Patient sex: M
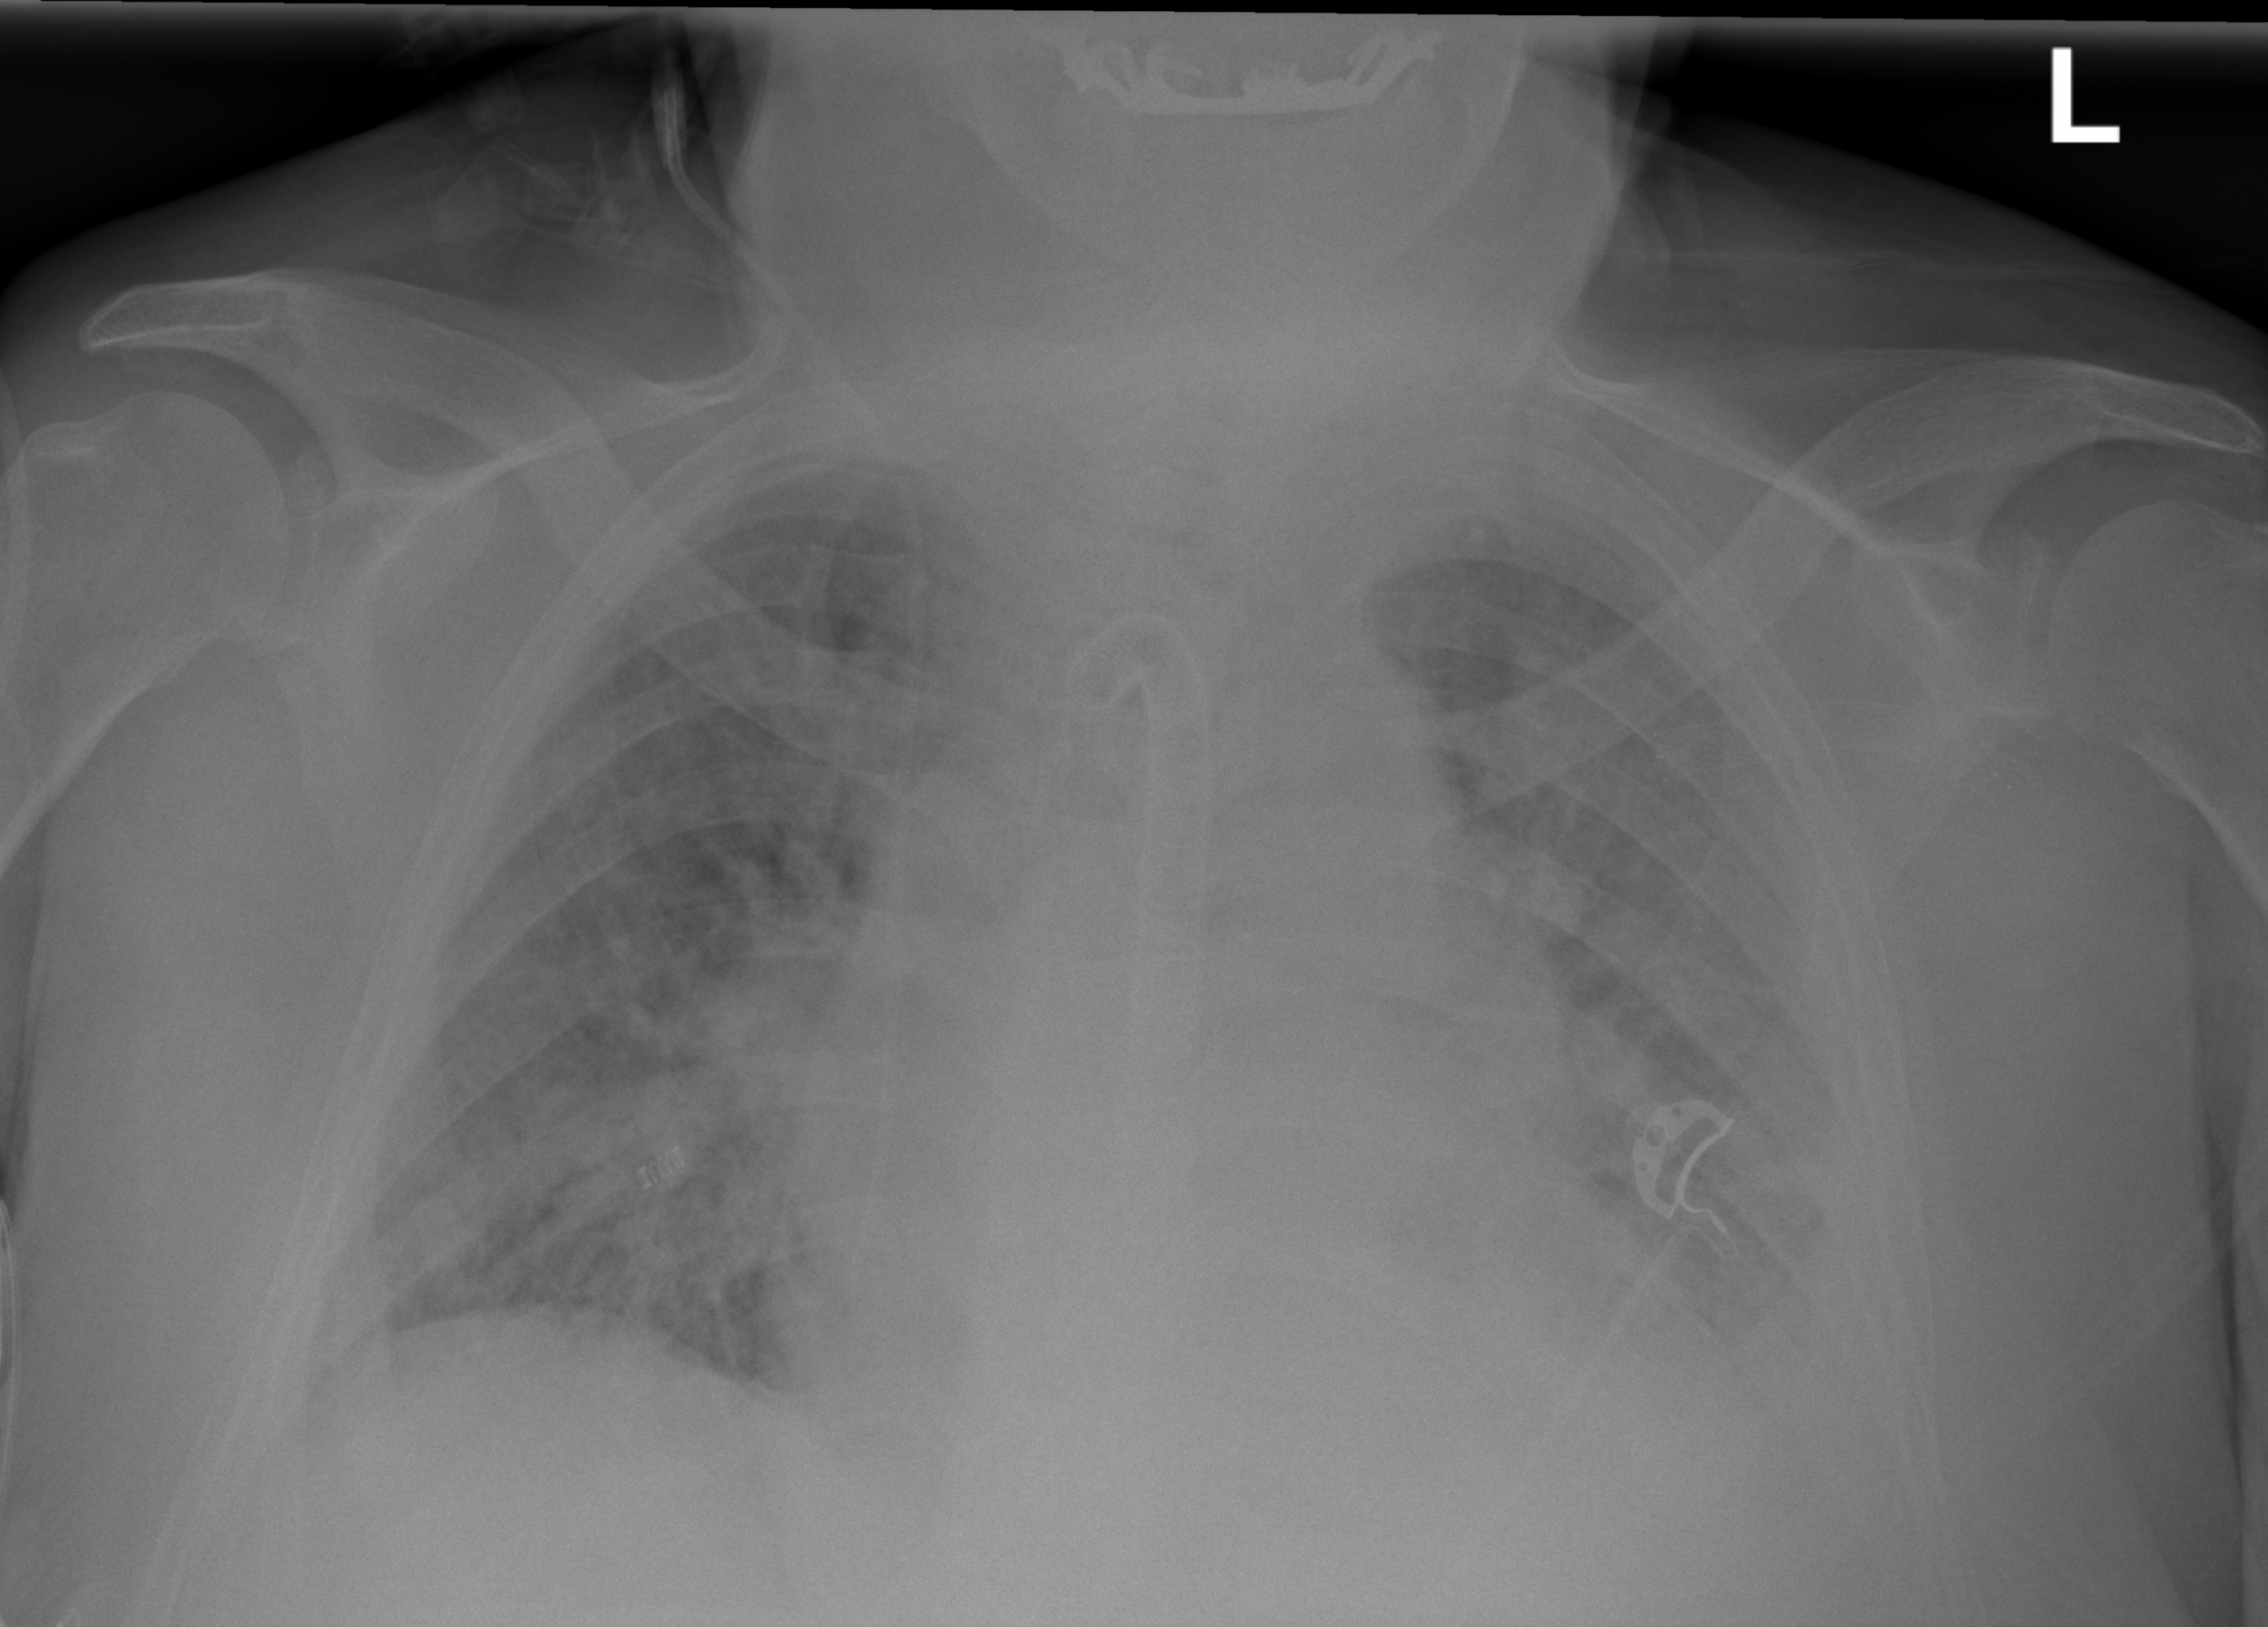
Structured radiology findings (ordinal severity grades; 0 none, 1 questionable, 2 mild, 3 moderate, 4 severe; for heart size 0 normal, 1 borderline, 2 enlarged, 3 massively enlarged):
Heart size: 2
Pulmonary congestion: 2
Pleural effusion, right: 0
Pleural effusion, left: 3
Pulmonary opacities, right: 3
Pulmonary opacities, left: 3
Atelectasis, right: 0
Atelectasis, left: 2